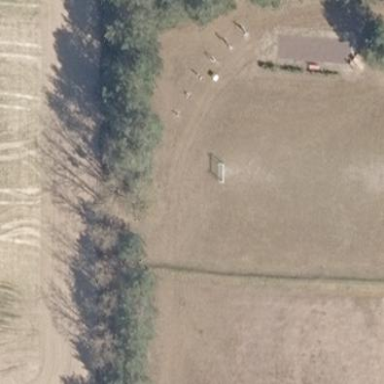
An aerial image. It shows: Soccer pitch for outdoor sports and leisure activities.